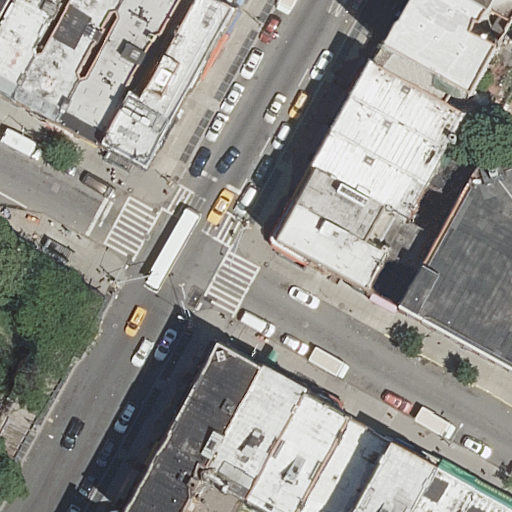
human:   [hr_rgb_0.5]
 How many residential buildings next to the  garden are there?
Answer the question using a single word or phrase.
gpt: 17

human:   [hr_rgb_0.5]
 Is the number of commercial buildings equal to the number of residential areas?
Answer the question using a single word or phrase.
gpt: no

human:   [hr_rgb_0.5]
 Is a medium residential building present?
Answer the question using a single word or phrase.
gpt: yes

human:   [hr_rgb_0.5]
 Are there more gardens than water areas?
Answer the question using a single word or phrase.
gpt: yes

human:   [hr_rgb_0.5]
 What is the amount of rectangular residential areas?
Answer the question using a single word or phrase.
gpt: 1

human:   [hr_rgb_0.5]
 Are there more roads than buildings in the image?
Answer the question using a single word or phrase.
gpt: no

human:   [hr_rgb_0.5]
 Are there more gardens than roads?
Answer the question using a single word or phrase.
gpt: no

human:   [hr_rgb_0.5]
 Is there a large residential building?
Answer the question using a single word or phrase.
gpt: no

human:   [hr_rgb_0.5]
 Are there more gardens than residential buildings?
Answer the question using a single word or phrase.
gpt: no

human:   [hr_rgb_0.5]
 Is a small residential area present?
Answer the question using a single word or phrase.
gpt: yes

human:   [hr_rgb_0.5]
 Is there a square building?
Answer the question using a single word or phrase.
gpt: no

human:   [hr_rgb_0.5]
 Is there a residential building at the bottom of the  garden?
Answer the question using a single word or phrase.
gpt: yes

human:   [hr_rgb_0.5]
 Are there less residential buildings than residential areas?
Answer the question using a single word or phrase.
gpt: no

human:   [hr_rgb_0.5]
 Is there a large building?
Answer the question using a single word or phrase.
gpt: yes

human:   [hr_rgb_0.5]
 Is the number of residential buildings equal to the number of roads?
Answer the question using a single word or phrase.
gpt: no

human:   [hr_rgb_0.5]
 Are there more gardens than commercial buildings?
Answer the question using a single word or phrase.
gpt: yes

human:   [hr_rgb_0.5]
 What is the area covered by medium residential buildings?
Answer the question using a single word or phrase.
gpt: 2706m2

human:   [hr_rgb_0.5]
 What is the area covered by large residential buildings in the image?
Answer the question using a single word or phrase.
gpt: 0m2

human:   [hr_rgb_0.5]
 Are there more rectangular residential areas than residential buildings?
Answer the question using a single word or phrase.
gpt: no

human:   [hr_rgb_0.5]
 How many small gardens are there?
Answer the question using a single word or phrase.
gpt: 1

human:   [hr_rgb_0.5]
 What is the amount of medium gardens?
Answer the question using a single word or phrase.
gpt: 0

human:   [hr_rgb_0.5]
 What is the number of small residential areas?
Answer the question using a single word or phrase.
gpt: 1

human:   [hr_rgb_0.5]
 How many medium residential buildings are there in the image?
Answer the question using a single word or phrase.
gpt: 12

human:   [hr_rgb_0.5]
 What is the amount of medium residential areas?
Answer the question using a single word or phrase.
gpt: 0

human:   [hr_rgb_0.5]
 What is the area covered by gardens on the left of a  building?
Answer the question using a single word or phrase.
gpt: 0m2

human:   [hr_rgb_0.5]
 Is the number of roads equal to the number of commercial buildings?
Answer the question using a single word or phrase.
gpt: no

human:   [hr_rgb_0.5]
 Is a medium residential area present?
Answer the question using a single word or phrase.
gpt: no

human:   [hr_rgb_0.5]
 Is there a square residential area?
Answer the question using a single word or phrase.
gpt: no

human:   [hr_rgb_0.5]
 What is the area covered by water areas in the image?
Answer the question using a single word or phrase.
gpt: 0m2

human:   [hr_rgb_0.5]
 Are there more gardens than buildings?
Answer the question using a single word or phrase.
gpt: no

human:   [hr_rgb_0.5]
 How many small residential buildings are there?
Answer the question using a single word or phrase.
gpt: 5

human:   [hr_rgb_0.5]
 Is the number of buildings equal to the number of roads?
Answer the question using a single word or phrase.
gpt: no

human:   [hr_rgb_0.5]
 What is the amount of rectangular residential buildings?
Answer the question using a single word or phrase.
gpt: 15

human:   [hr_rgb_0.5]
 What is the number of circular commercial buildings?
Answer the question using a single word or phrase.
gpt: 0

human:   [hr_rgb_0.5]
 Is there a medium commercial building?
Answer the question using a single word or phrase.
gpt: no

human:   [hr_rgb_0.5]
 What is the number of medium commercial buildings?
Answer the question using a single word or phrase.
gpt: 0